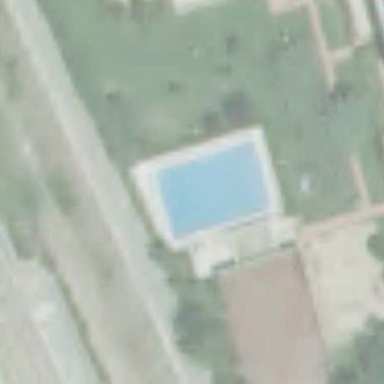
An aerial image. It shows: Swimming pool located in leisure land.